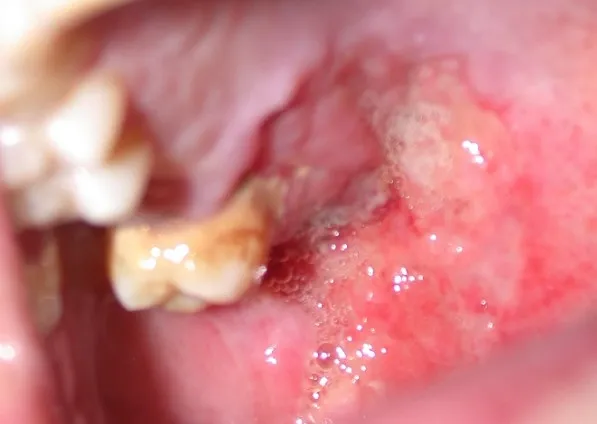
Preoperative hard and soft palate lesion.
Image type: pathology (fish)